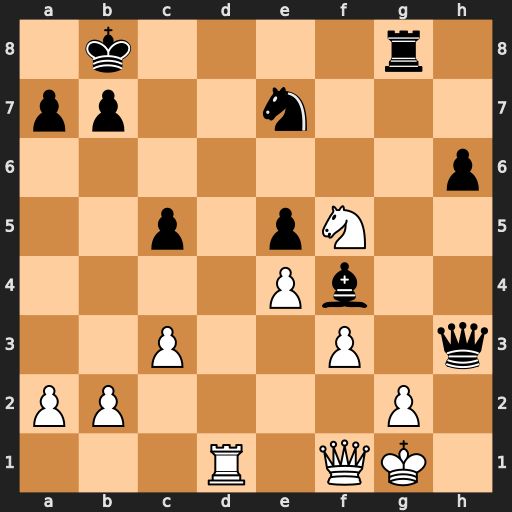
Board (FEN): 1k4r1/pp2n3/7p/2p1pN2/4Pb2/2P2P1q/PP4P1/3R1QK1
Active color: w
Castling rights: -
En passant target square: -
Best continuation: Rd8+ Rxd8 gxh3